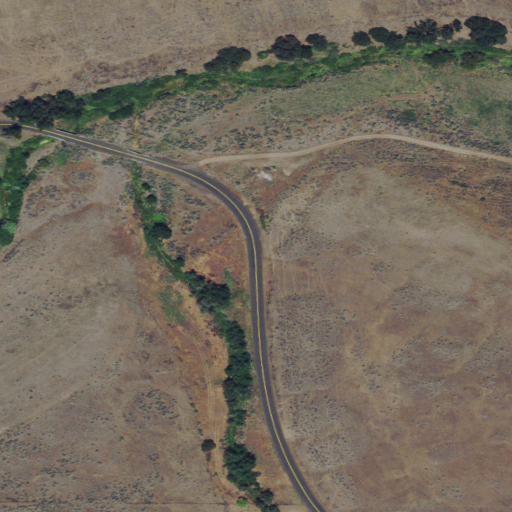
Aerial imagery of valley in Oregon named Easton Canyon containing shrub, grassland, open development, low intensity development, and woody wetlands